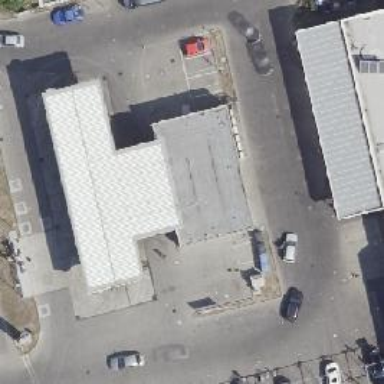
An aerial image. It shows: Fuel station.